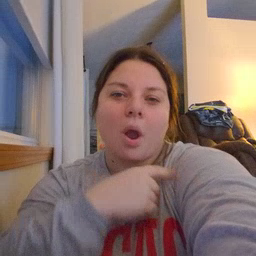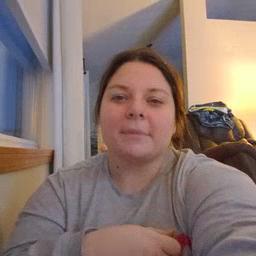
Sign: arm